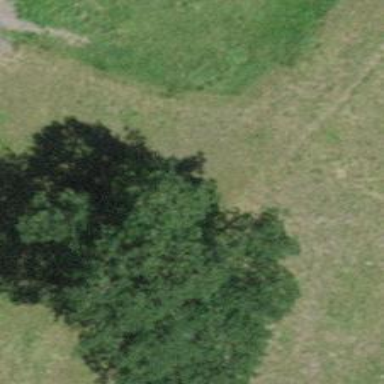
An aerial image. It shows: Single tag "natural: tree."